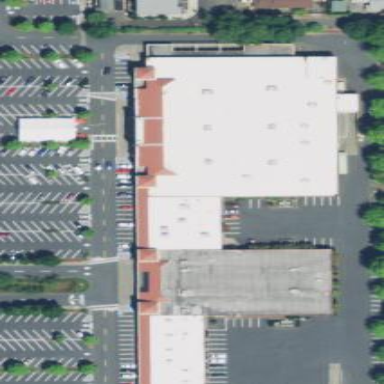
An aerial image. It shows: Building.